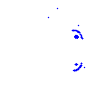
Particle: pion